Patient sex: M
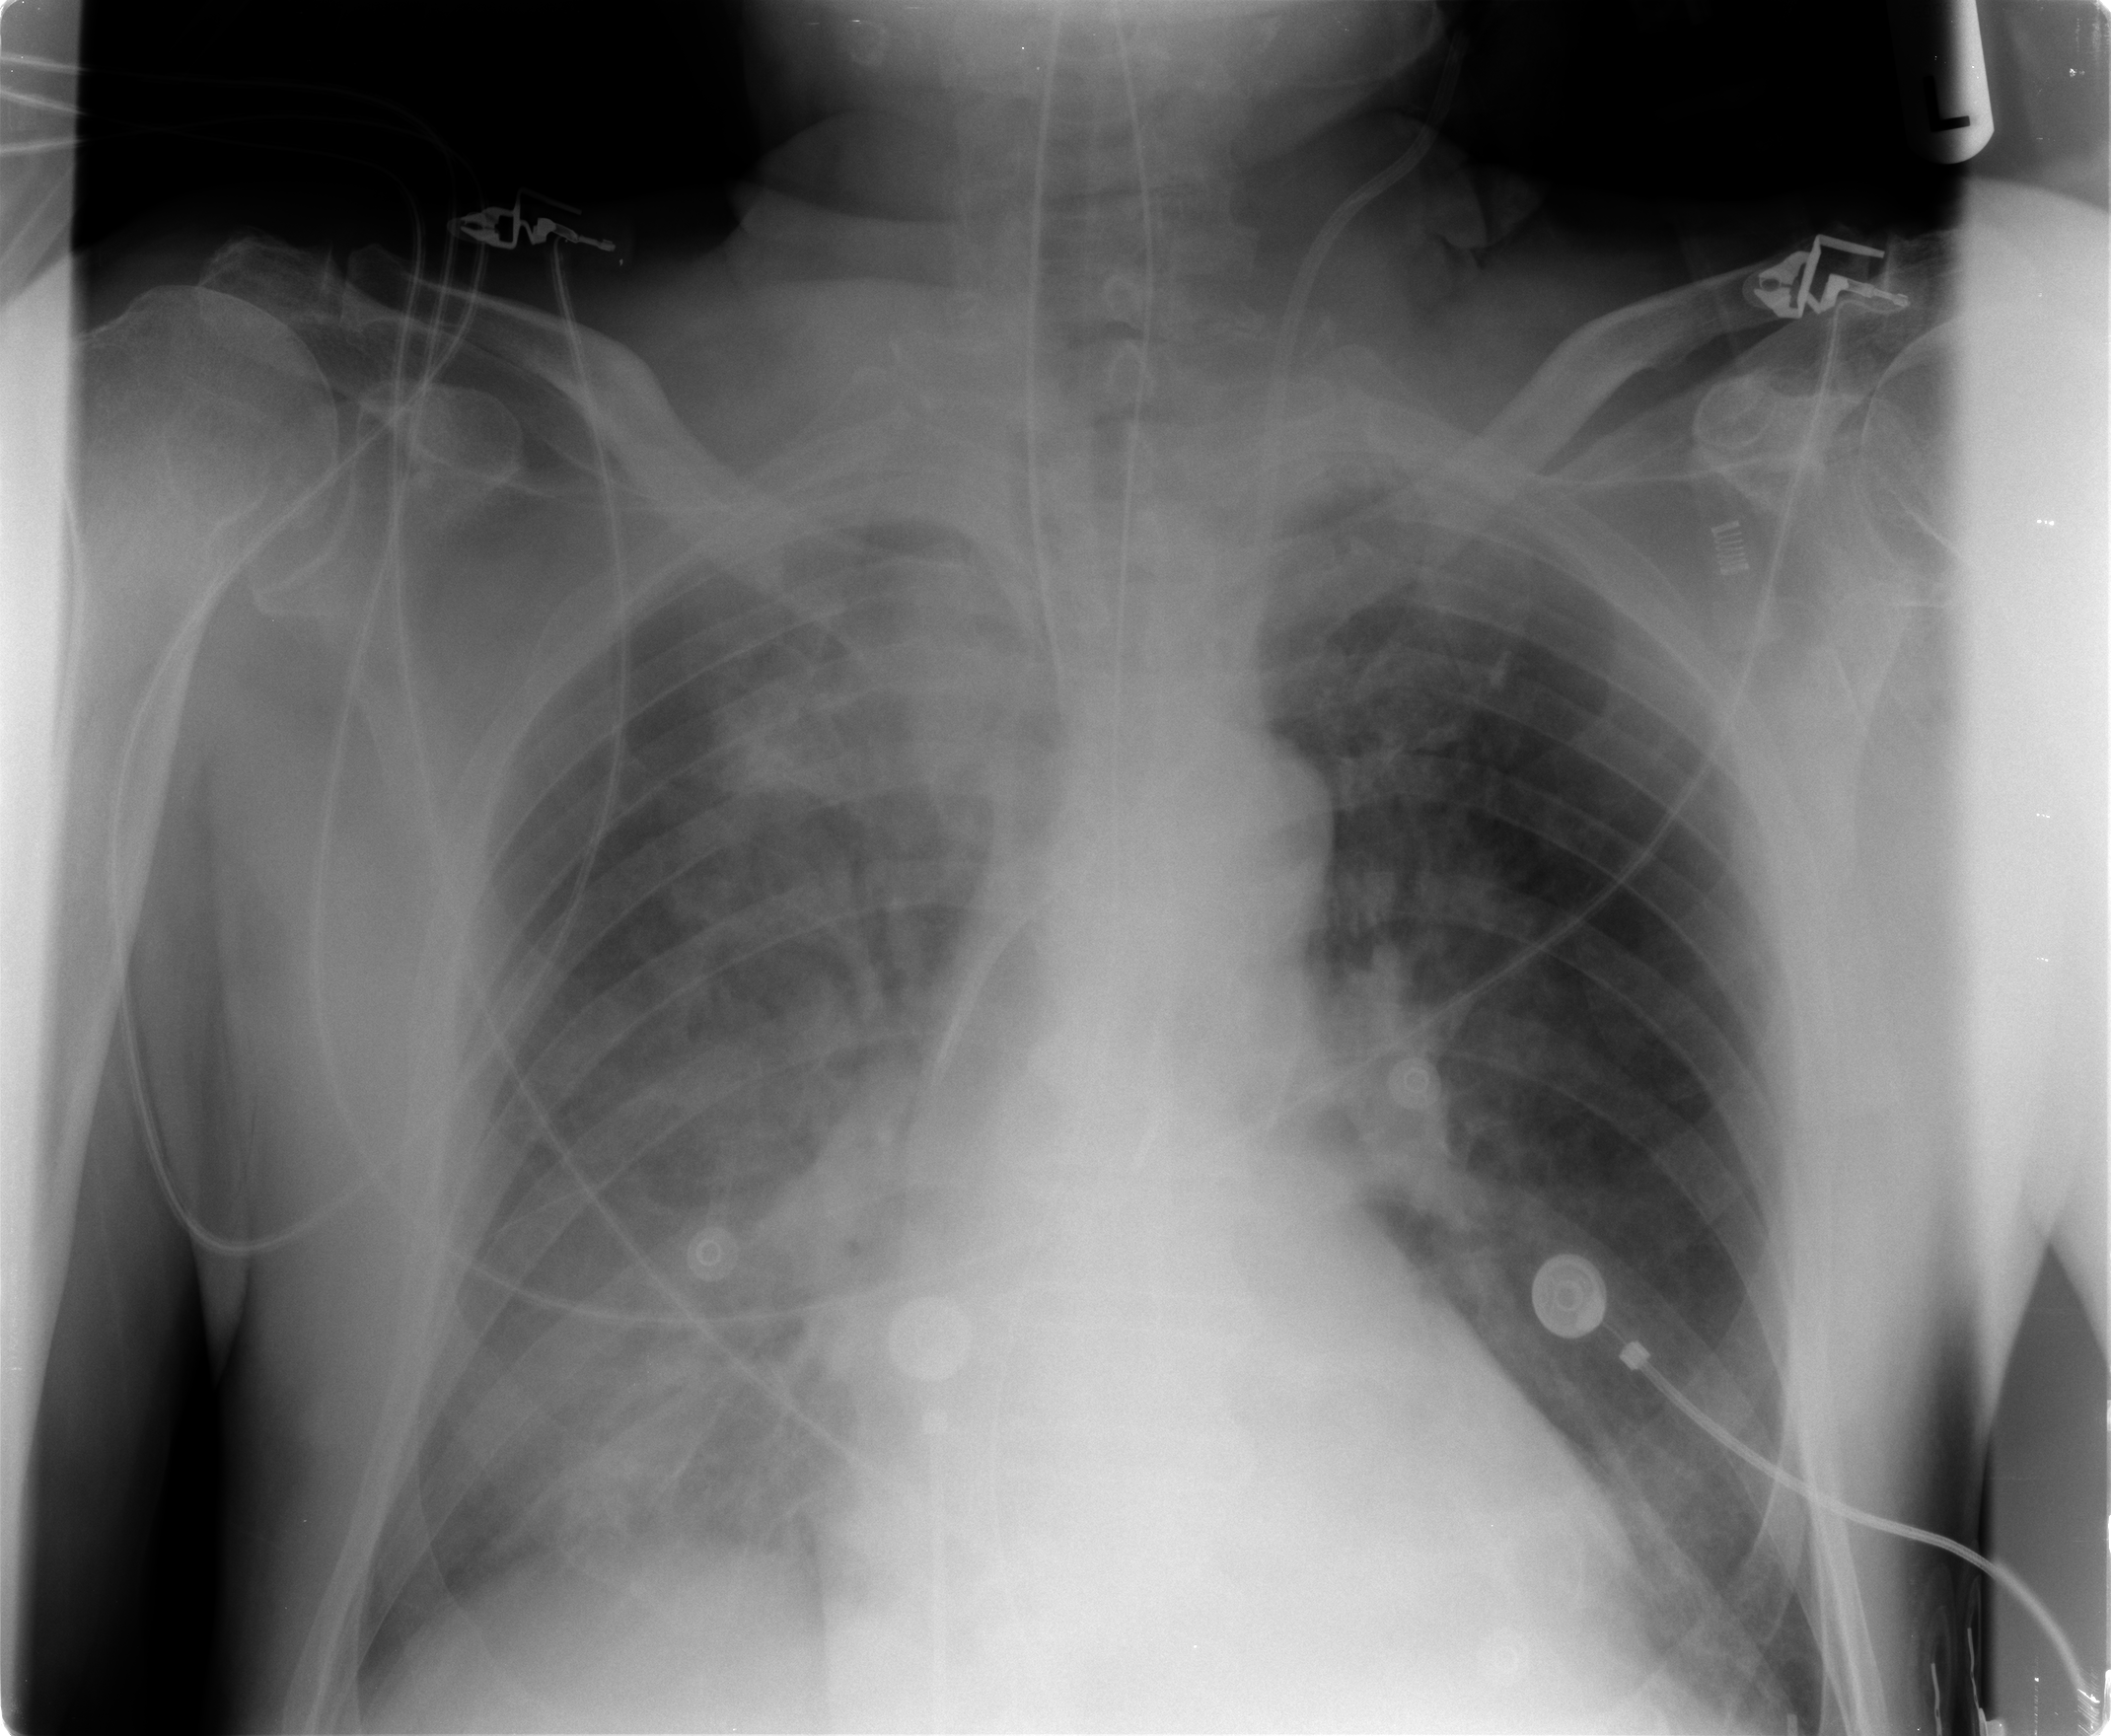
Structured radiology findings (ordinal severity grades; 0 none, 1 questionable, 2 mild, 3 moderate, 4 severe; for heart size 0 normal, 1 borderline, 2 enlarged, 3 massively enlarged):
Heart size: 0
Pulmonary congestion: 3
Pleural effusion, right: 3
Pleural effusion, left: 1
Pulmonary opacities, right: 1
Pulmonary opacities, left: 0
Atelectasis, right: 2
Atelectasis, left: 2